Question: SonarQube Version: 5.6 LTS
Plugin: sonar-scm-svn-plugin-1.3
When Author is Chinese, it can't be auto-assigned, and the Chinese characters are shown as "_" in the source viewer.
How to fix this problem?

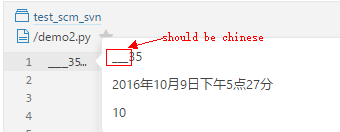
Answer: Thanks for the report, I reproduced the issue. I created a <URL>. Feel free to vote.